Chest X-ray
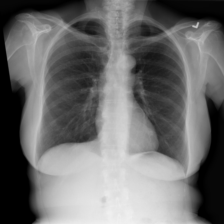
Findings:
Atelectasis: negative
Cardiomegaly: negative
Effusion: negative
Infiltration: negative
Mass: negative
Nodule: negative
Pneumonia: negative
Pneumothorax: negative
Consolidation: negative
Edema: negative
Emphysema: negative
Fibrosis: negative
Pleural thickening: negative
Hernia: negative